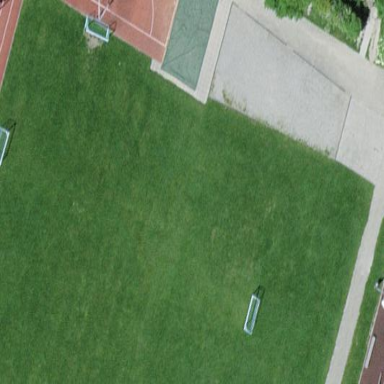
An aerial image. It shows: Shot-put sport pitch with gravel surface.